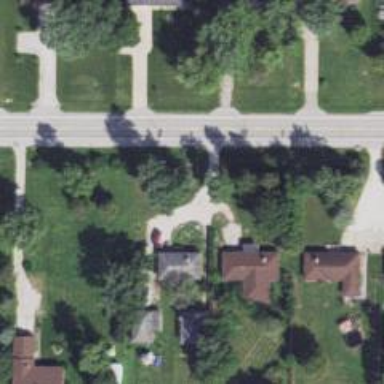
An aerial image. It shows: Driveway leading to service road.